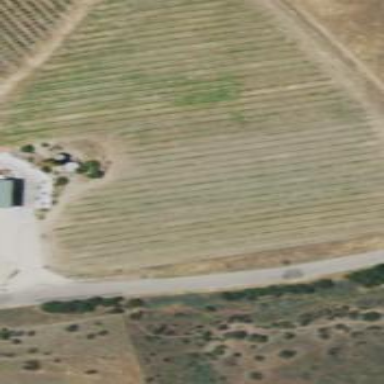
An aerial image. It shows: Vineyard with grape crops.